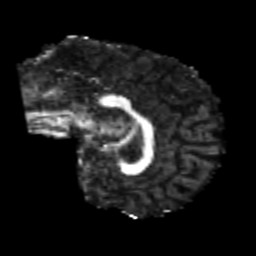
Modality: FA
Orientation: sagittal
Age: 24
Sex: male
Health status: healthy
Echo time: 0.074 s